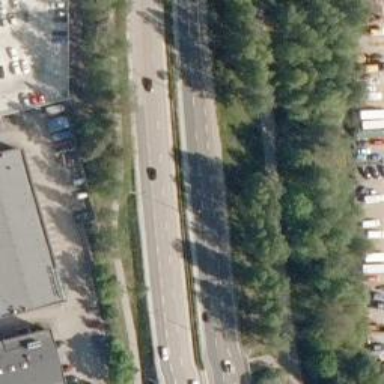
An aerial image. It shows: Asphalt road designated as trunk highway.